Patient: sex M, age 78
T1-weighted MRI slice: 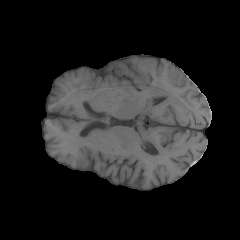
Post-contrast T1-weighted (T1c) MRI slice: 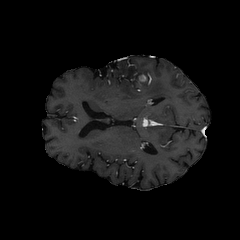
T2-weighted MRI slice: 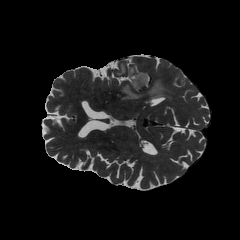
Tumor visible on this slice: yes
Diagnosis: Glioblastoma, IDH-wildtype
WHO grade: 4